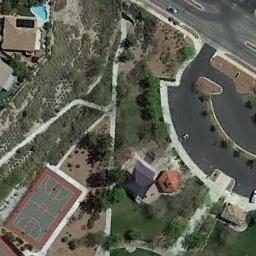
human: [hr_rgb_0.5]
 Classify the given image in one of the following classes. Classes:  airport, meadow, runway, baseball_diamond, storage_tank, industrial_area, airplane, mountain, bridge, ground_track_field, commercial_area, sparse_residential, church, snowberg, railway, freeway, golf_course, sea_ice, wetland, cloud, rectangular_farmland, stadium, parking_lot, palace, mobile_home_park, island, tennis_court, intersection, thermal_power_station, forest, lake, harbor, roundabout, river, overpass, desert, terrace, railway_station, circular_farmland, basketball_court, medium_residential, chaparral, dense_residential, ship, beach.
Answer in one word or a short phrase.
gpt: basketball_court